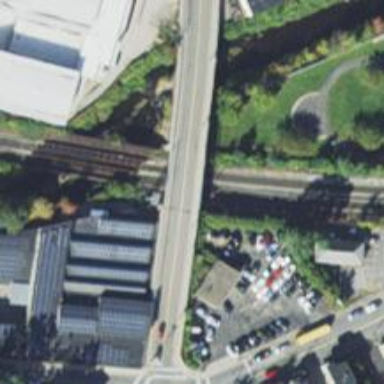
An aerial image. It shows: Disused railway bridge.